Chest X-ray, AP view. Patient: 45 years old, sex M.
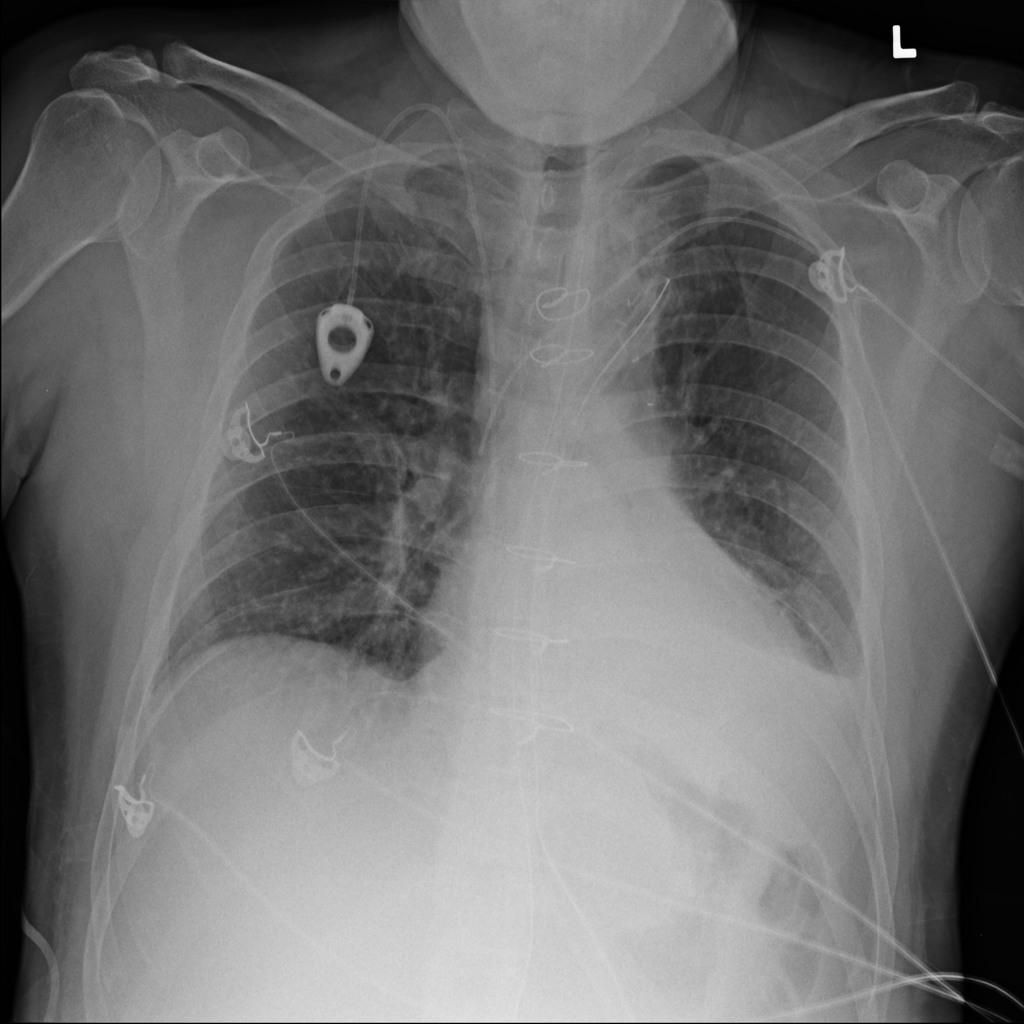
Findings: Atelectasis, Edema, Infiltration, Pleural_Thickening